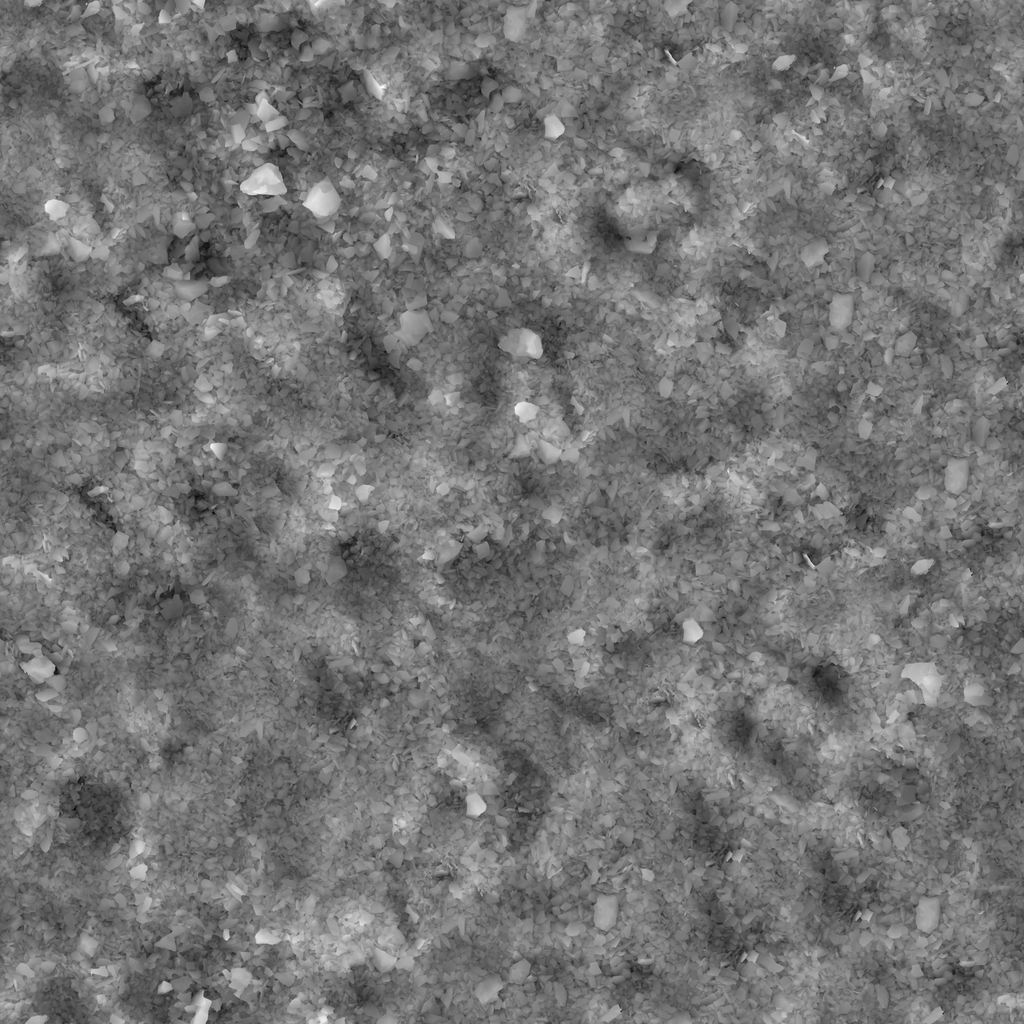
Texture map type: Displacement